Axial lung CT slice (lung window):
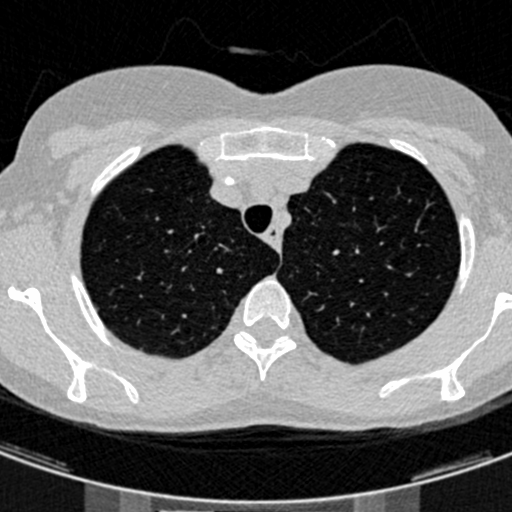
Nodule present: no